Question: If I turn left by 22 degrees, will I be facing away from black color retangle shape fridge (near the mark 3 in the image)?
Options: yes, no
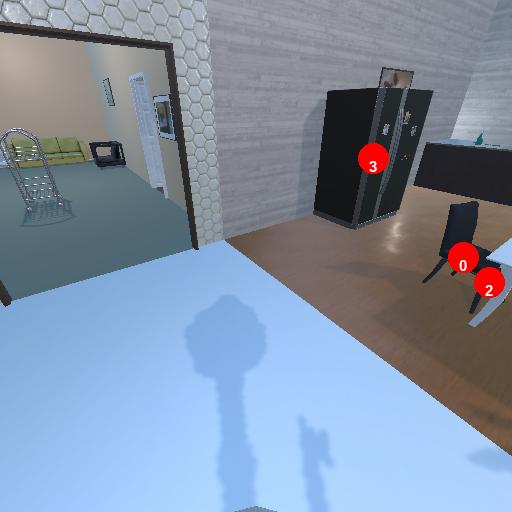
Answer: yes